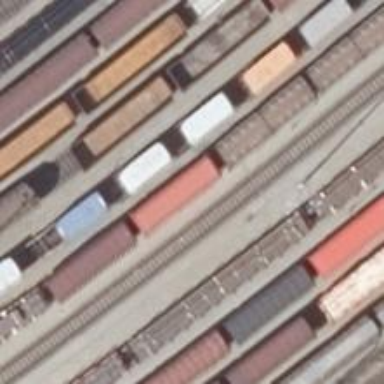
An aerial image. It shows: Rail yard with electrified contact lines for the railway.